Question: Someone help in translating the following text from image, it's Chinese.
<URL>

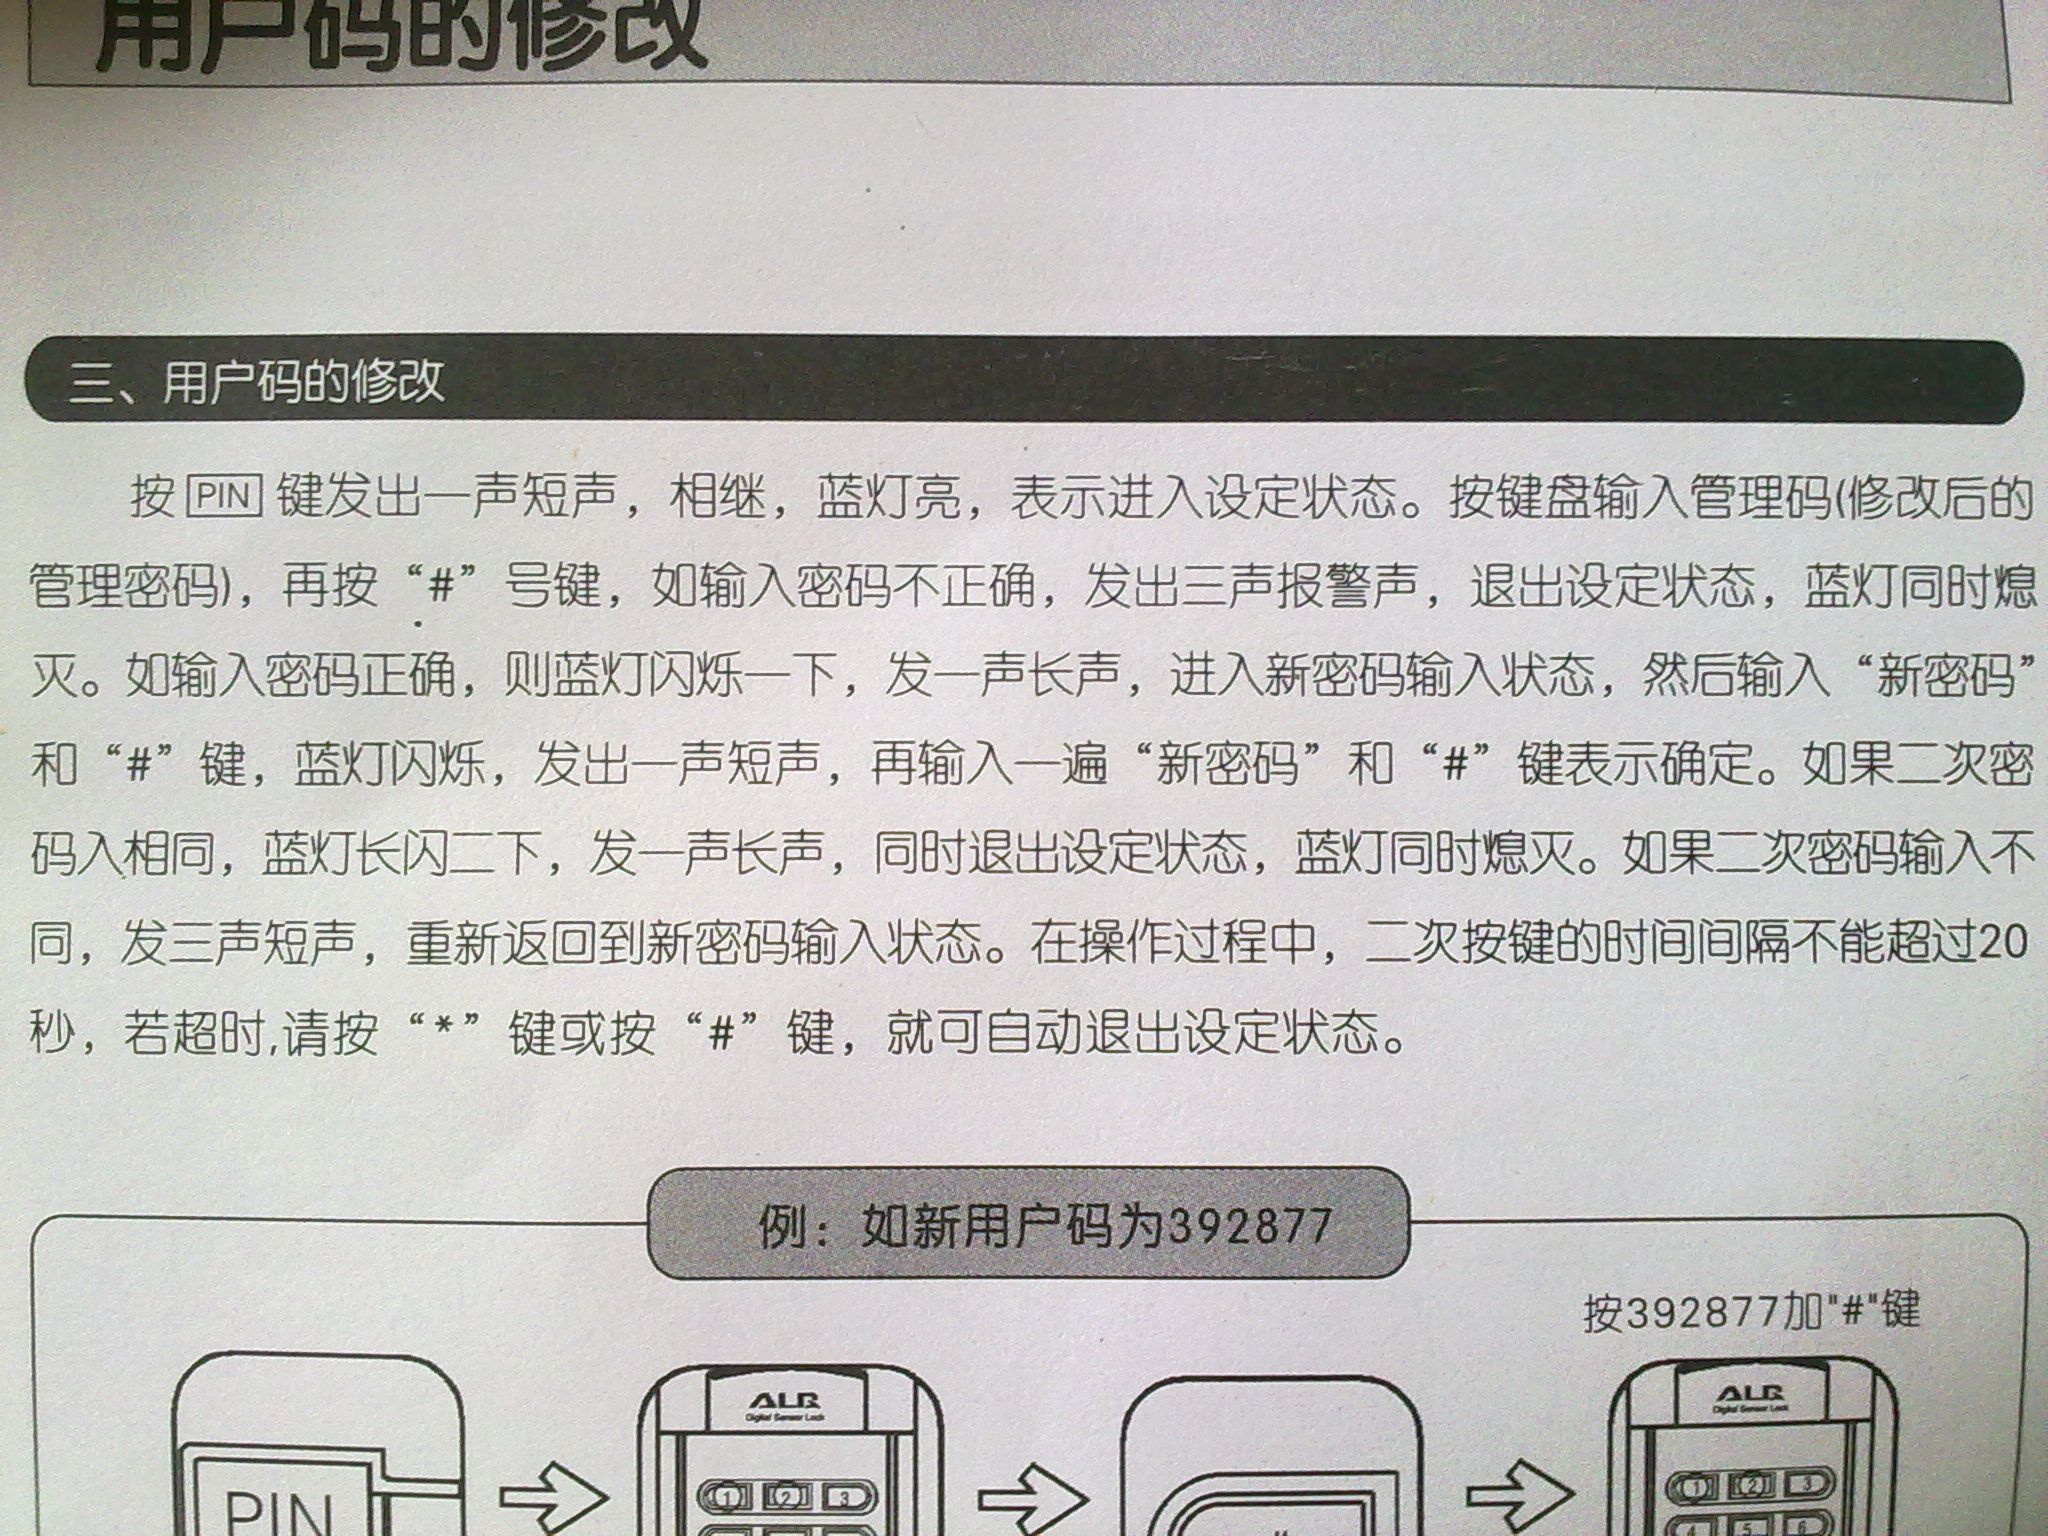
Answer: Sentence might appear a little messy, might need reordering to understand clearly. I'm also not sure what device this is, so the nouns might be incorrect. Nevertheless, here's the translation:
There is a set of administrative code within the electronics locking system. The code can be 4-12 digits (users can define the number of digits according to their memory and security needs). The administrative code possesses the highest privilege. It not only can be used to open the door, but also change another user's code or add remove cards.
Editing the administrative code
Press PIN and you will hear a short beep, then a blue LED will light up, this means it is now in settings mode. Press the key to enter the original administrative code (It is set to 1.2.3.4 originally), then press *, if the code is incorrect, the device will beep three times and exit settings mode, the blue LED will turn off. If the code is correct, the blue LED will flash and there will be a long beep, this means you can now enter new administrative code. Enter the new administrative code, then press *. The blue LED will flash and there will be a short beep. Enter the new administrative code again and press * to confirm. If the codes match, the blue LED will flash twice and there will be a long beep and it will exit settings mode, the blue LED will turn off. If the codes don't match, there will be 3 short beeps and you have to enter the new administrative code again. During the operation, the duration between entering 2 digits cannot be longer than 20 seconds, if it exceeds, please press * or # to exit settings mode.
[Example: entering 121868 as the new administrative code]
Editing user's code
Press PIN and you will hear a short beep, then a blue LED will light up, this means it is now in settings mode. Press the key to enter the administrative code (your new administrative code), then press #. If the code is incorrect, the device will beep three times and exit settings mode, the blue LED will turn off. If the code is correct, the blue LED will flash and there will be a long beep, and you can now enter the new code. Enter your new code and press #, the blue LED will flash and there will be a short beep, enter the new code again and press #, if the codes match, the blue LED will flash twice and there will be a long beep and it will exit settings mode. If the codes don't match, there will be 3 short beeps and you have to enter the new administrative code again. During the operation, the duration between entering 2 digits cannot be longer than 20 seconds, if it exceeds, please press * or # to exit settings mode.